Question: I am generating a figure that will be used as a column of labels to the right of a three-panel figure, and I would like the title of the figure to right-align as do the labels in the figure itself.
here is a minimal example in which I would like to right-align the title 'words'.
'''
ggplot() +
geom_text(aes(y = 1, x = seq(4),
label = c('fee', 'fi', 'fo', 'fum'),
hjust = 1)) +
opts(title = 'words') +
coord_flip() +
scale_y_continuous(breaks = c(0,0), limits = c(0,1))
'''
Which produces this:

The answer by @joran is helpful, but it does not align the words with the labels. changing his code from 'hjust=1' to 'hjust = 0.96' gets close, but this is more of a hack than a satisfying answer.
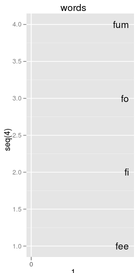
Answer: You can do that with the following:
'''
opts(plot.title = theme_text(hjust=1))
'''
More generally, <URL>, particularly the section on 'polishing'. Even better would be to buy his book.
: Since version 0.9.2 'opts' has been replaced by 'theme':
'''
theme(plot.title = element_text(hjust = 1))
'''